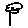
Label: flower